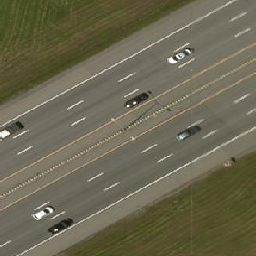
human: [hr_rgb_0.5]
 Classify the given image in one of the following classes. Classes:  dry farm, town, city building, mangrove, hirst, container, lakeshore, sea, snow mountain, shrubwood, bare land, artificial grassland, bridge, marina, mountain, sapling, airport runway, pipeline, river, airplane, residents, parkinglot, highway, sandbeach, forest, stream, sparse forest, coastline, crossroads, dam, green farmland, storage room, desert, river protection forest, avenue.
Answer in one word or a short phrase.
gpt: highway